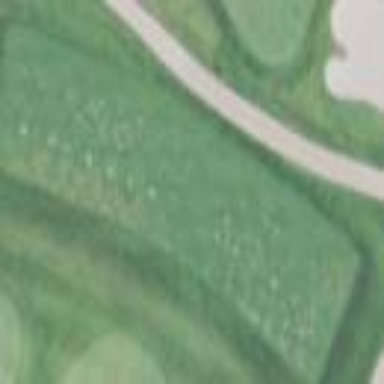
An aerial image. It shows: Grass area designated as golf tee.